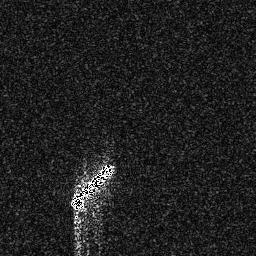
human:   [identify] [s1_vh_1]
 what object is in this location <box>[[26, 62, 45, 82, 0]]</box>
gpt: <ref>1 large ship at the bottom</ref>